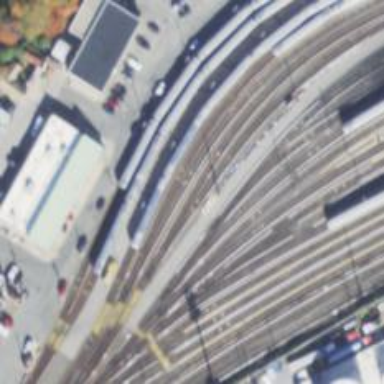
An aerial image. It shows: Electrified railway yard with rail tracks.